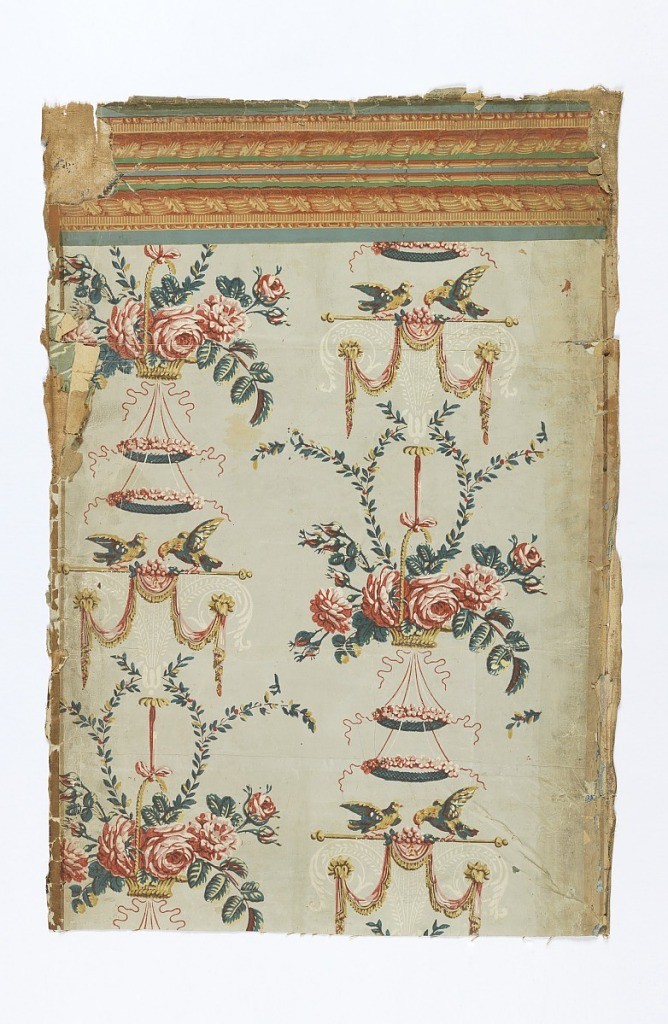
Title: Sidewall and border
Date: ca. 1790
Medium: Block-printed on handmade paper
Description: Arabesque with 2 birds (doves?) and floral baskets (roses?), with another layer of rainbow or irise wallpaper below and linen lining.  Printed in polychrome with gray-blue ground.